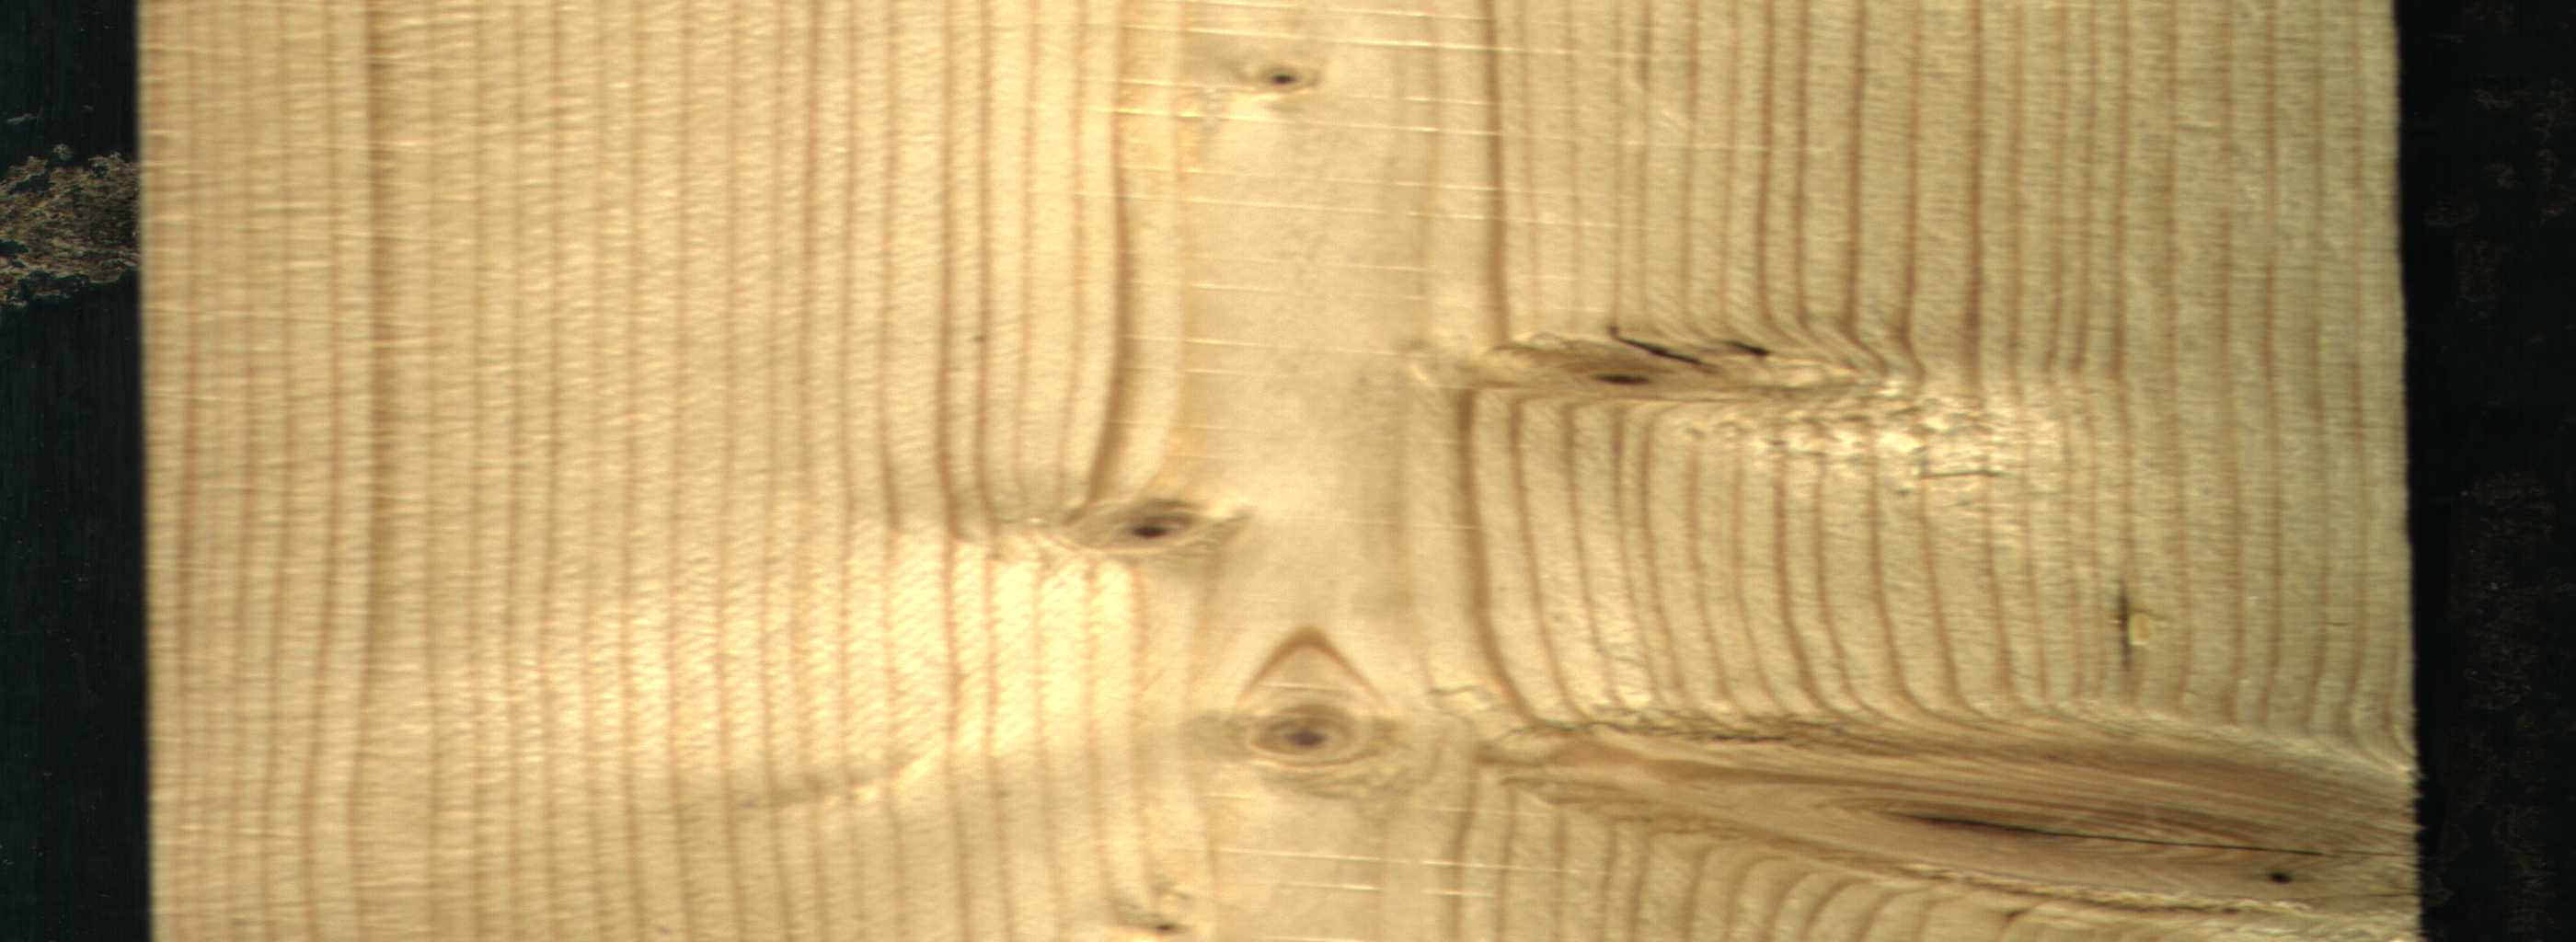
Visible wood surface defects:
resin
knot_with_crack
Dead_Knot
Live_Knot
Live_Knot
Live_Knot